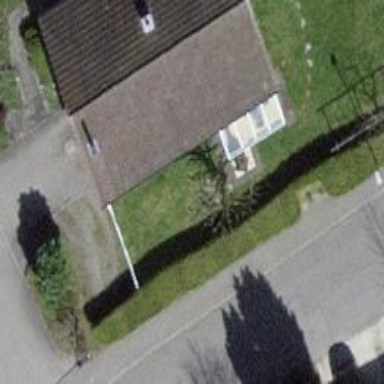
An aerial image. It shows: Building with tiled roof.